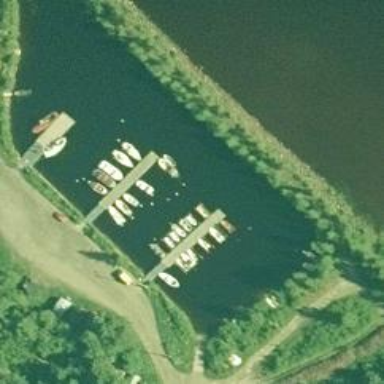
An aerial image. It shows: Marina area for leisure land.